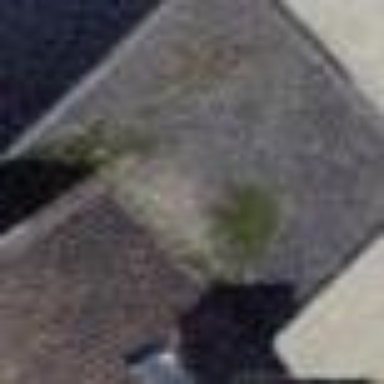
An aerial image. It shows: Building with flat roof.